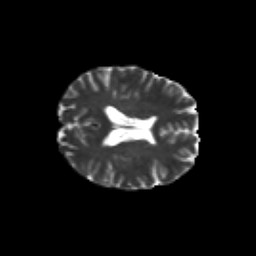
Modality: T2w
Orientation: axial
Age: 35
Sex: female
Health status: healthy
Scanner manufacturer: siemens
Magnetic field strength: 3 T
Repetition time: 10.8 s
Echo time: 0.082 s